Field crop: tomato
Growth stage: 2
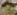
Species: solanum